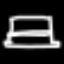
Label: line